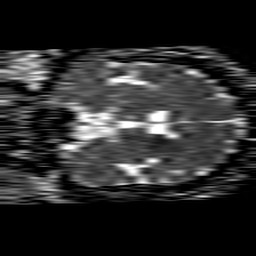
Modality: ADC
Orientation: coronal
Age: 50
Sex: female
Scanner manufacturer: philips
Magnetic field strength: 1.5 T
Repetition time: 4.6 s
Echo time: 0.08631 s